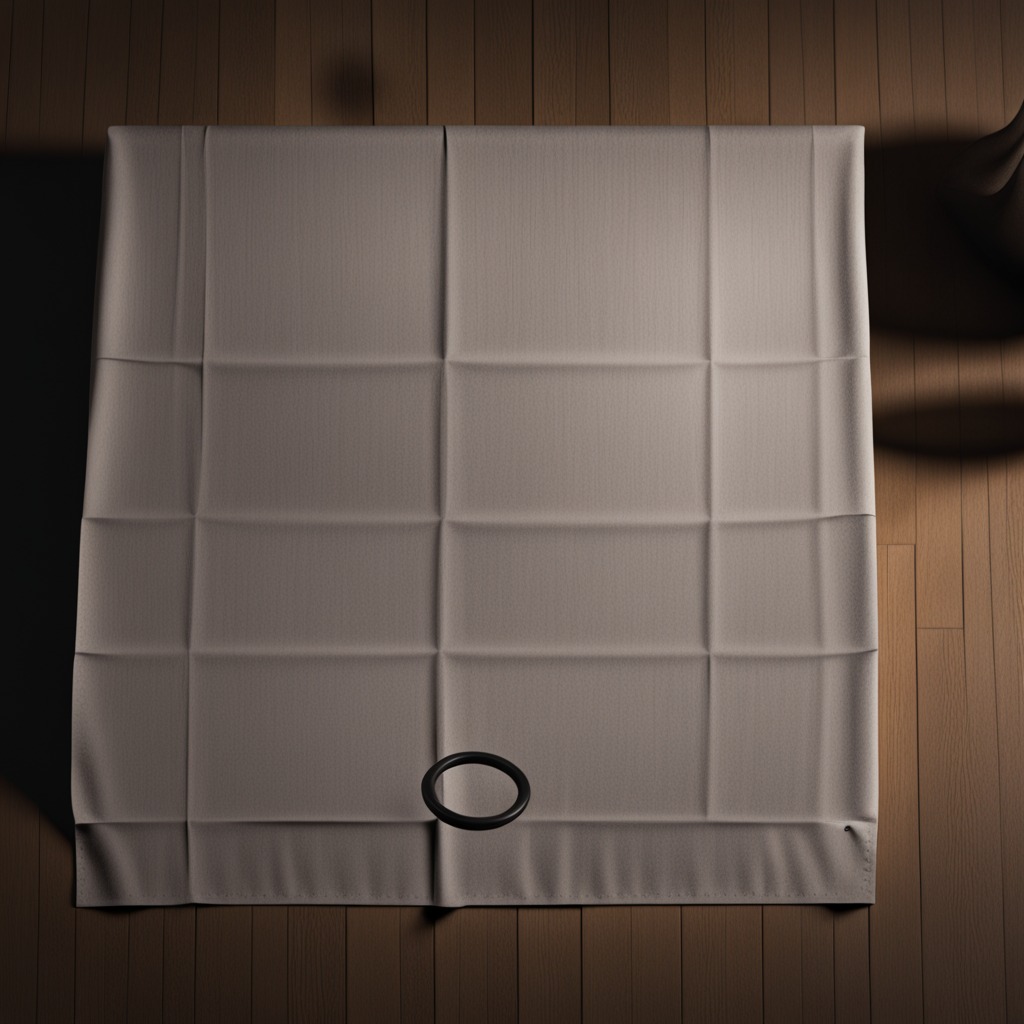
A rubber O-ring is lying on the wooden table.